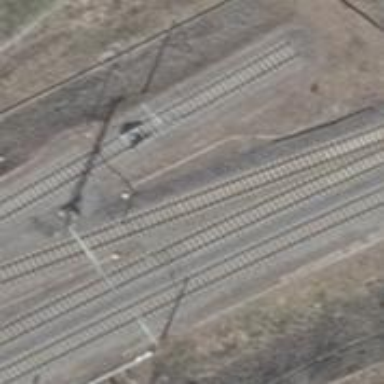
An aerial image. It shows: Rail yard with electrified contact lines for railway operations.